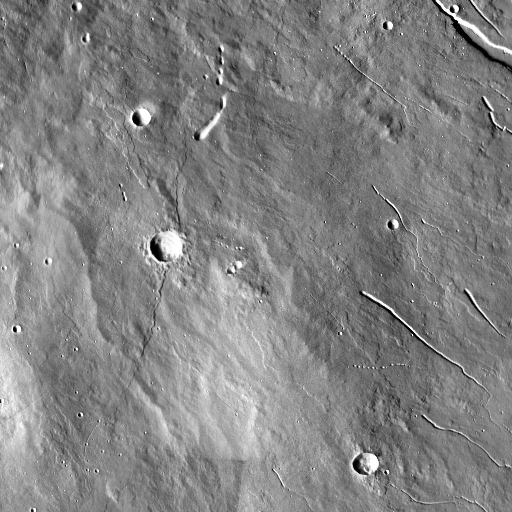
Crater classes present: Background, Other